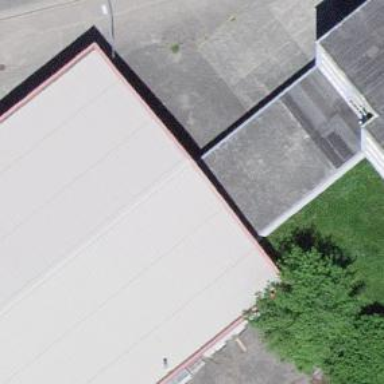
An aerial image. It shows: Garage building.